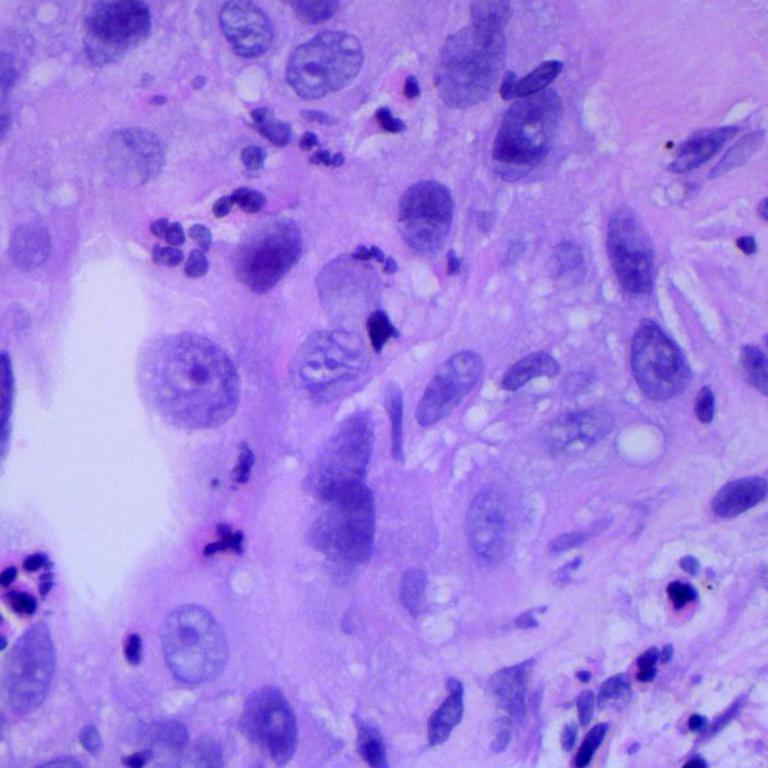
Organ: lung
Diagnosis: squamous carcinomas